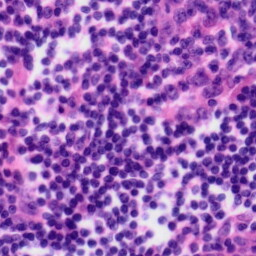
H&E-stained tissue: Tonsil